Question: I would like to draw a map of specific countries in matlab using the mapping toolbox. Specifically, I would like to draw a map of Austria and Switzerland only.
I have tried the following:
'''
ax = worldmap({'Austria','Switzerland'});
land = shaperead('landareas', 'UseGeoCoords', true);
geoshow(ax, land, 'FaceColor', [0.5 0.7 0.5])
lakes = shaperead('worldlakes', 'UseGeoCoords', true);
geoshow(lakes, 'FaceColor', 'blue')
rivers = shaperead('worldrivers', 'UseGeoCoords', true);
geoshow(rivers, 'Color', 'blue')
'''
which produces

However, I would like something that looks more like <URL>, which is the countries specified, without the other European countries included in the figure. Is this possible in matlab?
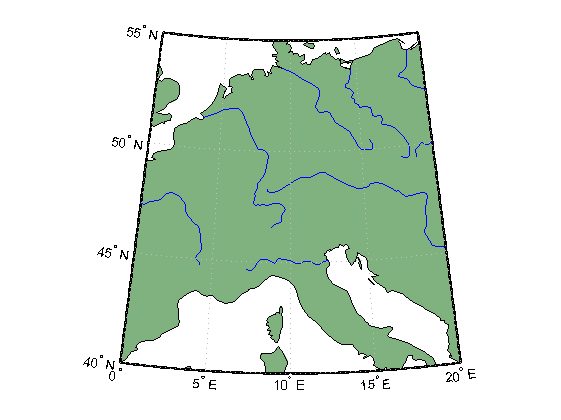
Answer: Possible, yes, but you would need another shapefile, containing information about the individual countries.
'worldmap' only sets the boundaries of the map. The other information you plot comes out of the shapefile you load and doesn't check what countries you set in 'worldmap' - and even if it did, couldn't do anything with the information, because if you check 'land' you'll see the individual countries in Europe aren't listed. You could either get specific shapefiles just for those two countries, or get a shapefile containing something like data for all Europe and just pull out details of those two countries from it.
A simple example for the US using builtin data: this loads a set of data about all states but extracts and plots only Texas:
'''
ax = worldmap({'USA'});
land = shaperead('usastatehi', 'UseGeoCoords', true);
n = strcmp({land.Name},'Texas');
geoshow(ax, land(n))
'''